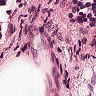
Metastatic tissue present: no